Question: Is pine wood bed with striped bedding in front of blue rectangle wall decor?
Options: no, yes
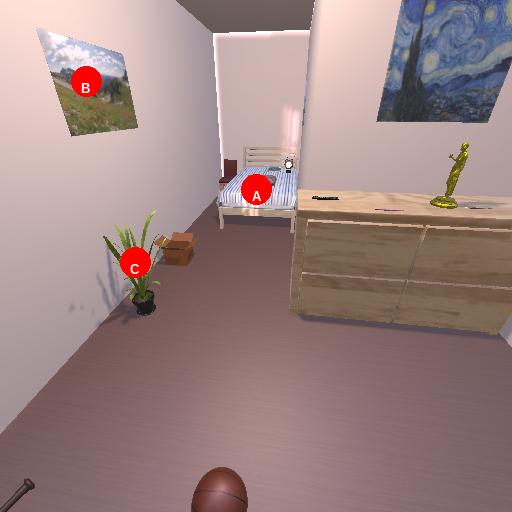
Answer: no